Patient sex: M
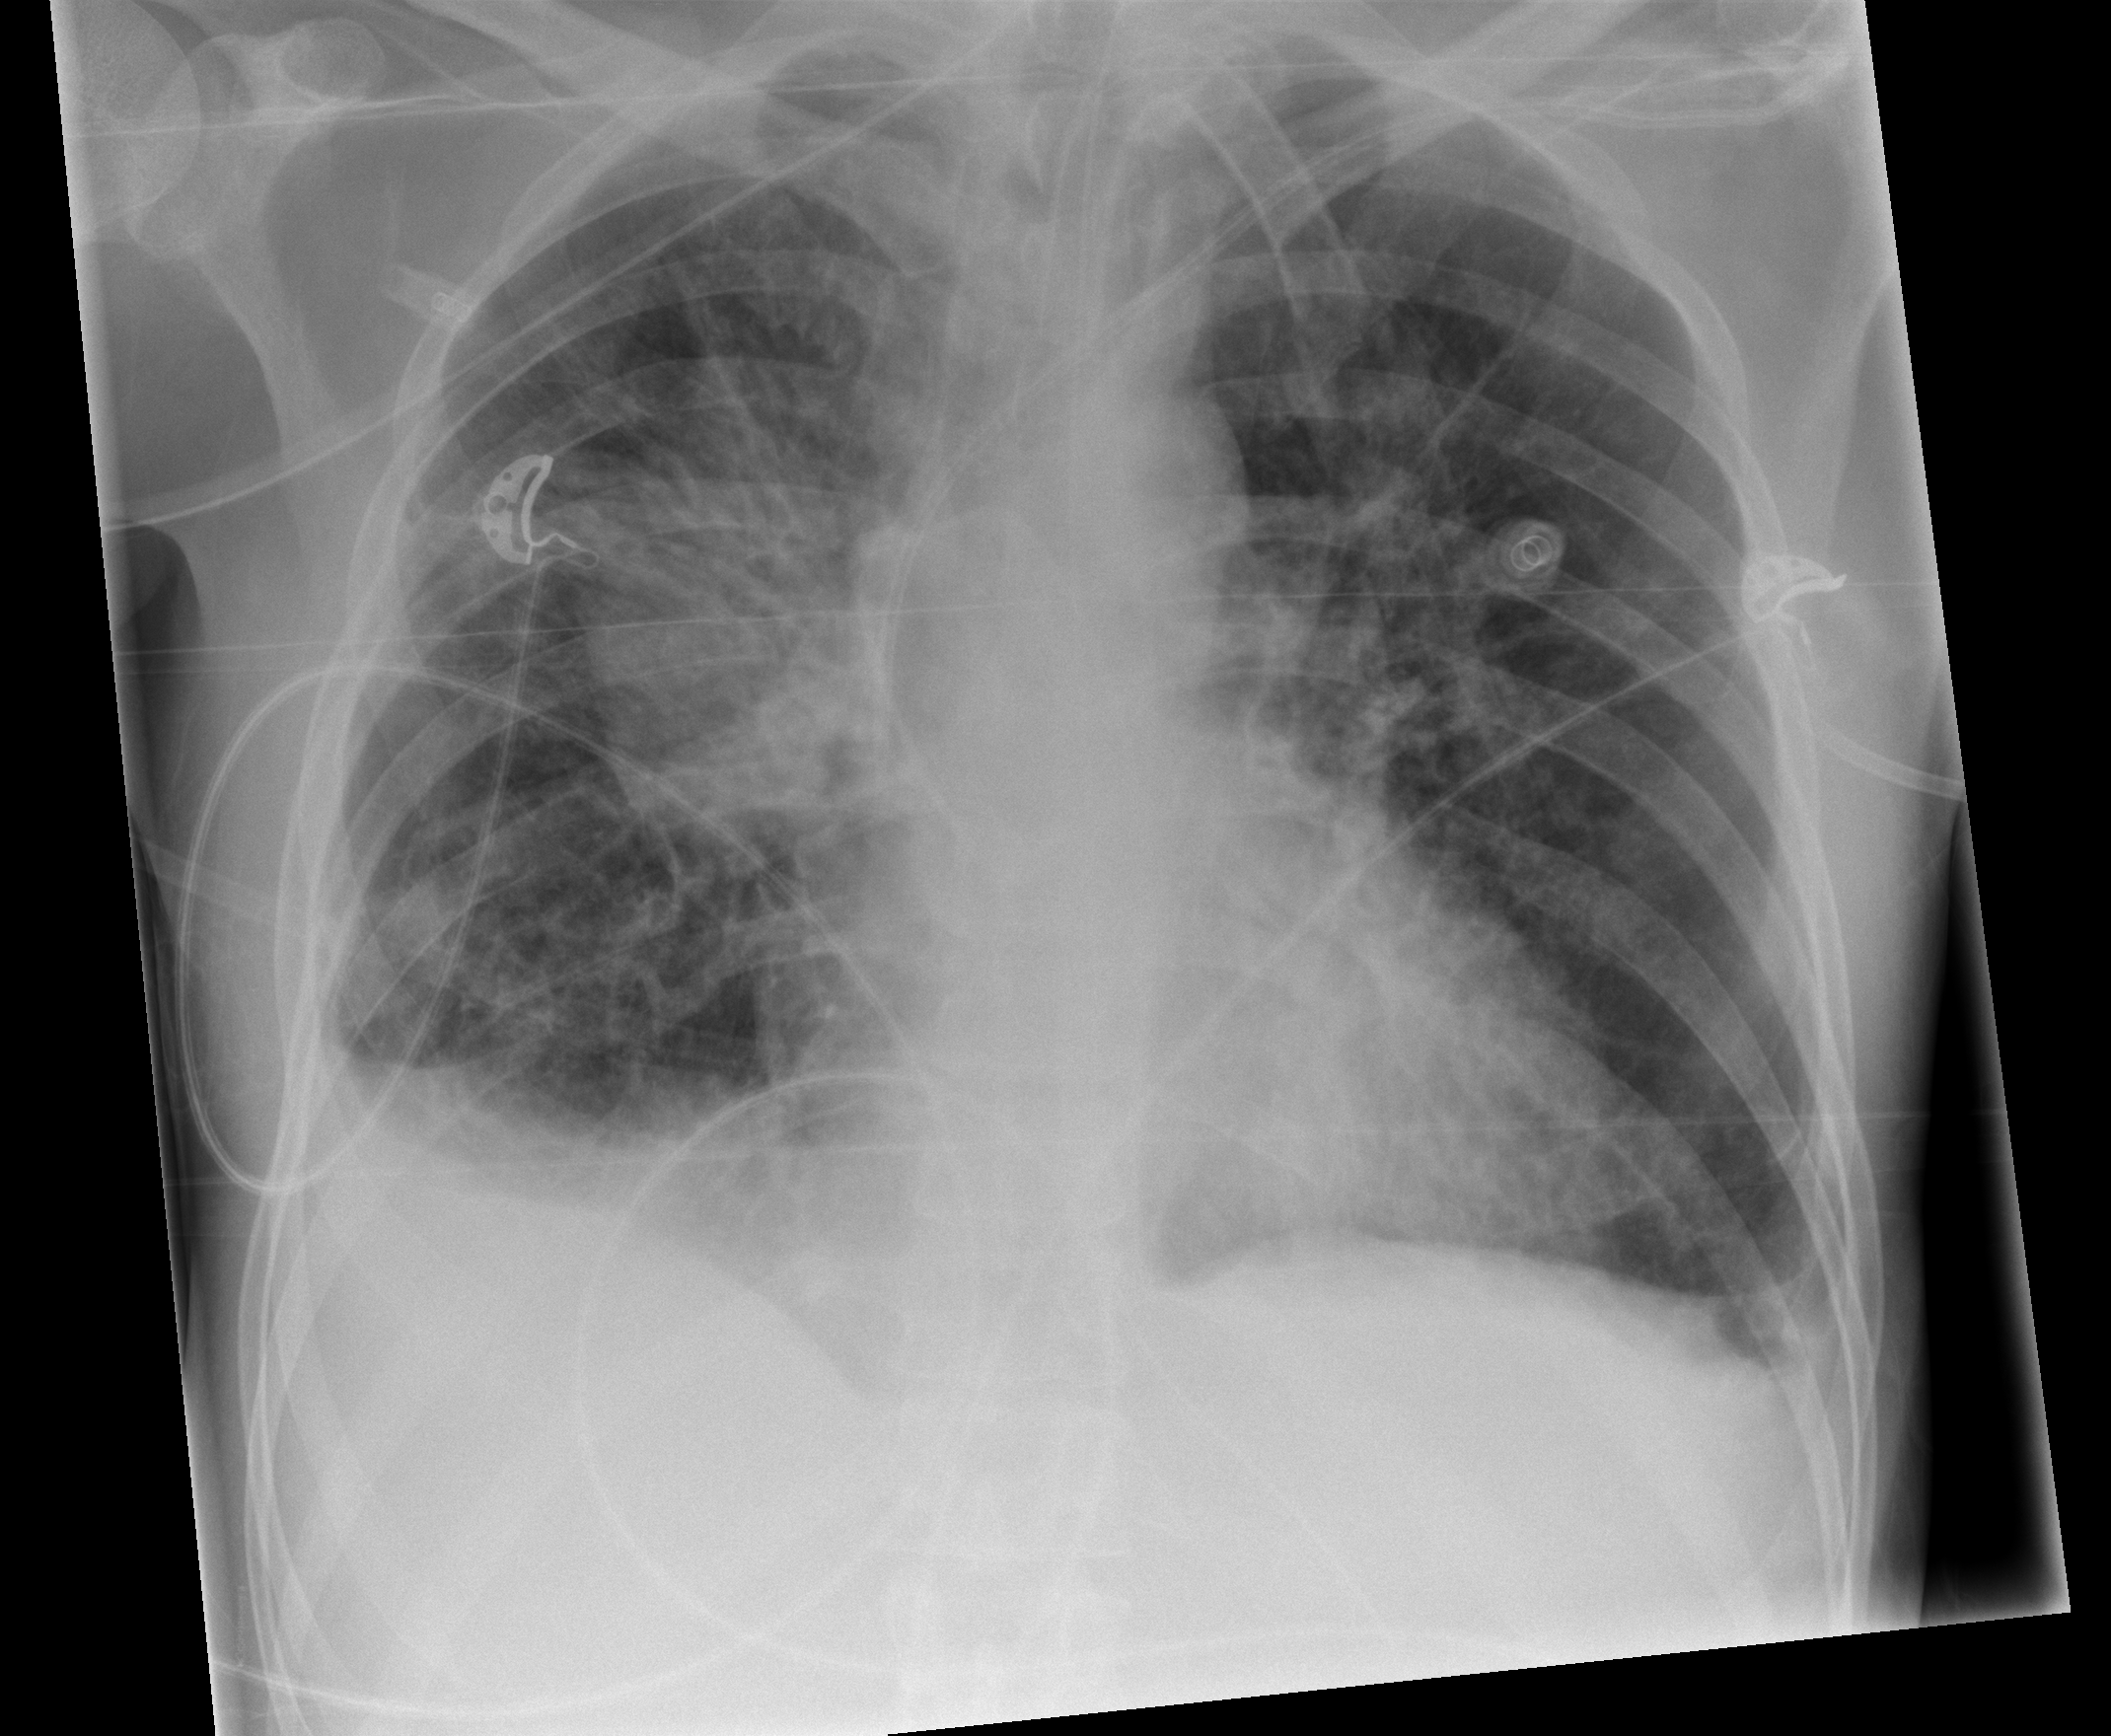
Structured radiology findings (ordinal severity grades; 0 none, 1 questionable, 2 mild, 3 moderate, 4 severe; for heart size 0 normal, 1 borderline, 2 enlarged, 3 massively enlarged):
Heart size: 0
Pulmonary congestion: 2
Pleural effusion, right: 2
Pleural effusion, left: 1
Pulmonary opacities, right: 3
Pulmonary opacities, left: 2
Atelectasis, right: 2
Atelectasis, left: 2